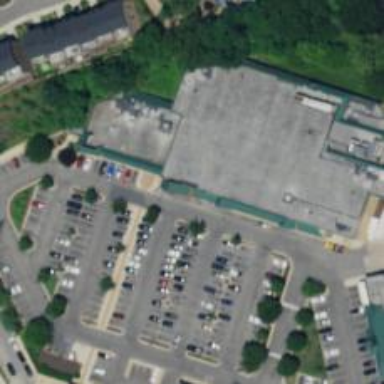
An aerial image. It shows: Supermarket.